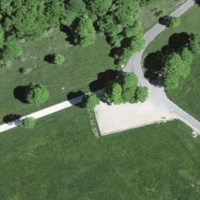
EUNIS habitat code: 24
Species observed at this site:
Campanula glomerata